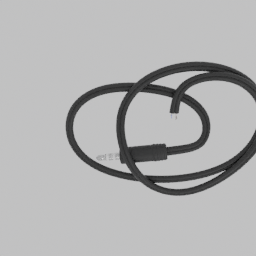
Label: electronics